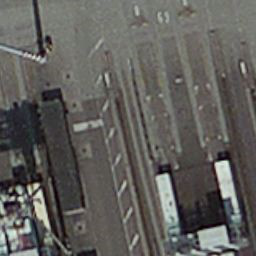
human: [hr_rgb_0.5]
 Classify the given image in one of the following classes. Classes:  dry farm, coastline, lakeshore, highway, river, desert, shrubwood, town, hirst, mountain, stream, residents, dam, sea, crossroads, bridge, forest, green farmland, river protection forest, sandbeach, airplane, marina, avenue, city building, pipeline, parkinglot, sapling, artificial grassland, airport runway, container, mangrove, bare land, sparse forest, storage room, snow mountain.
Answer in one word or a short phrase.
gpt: container